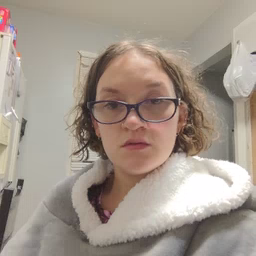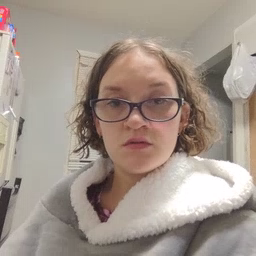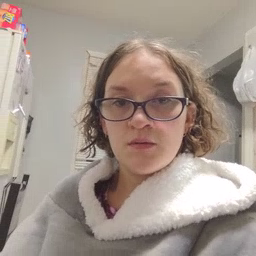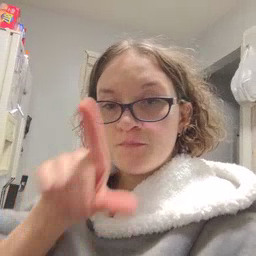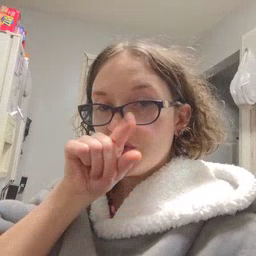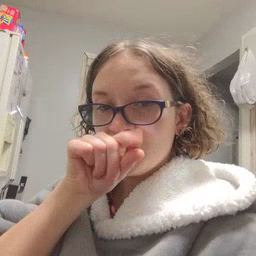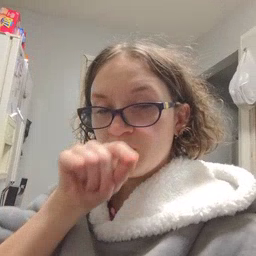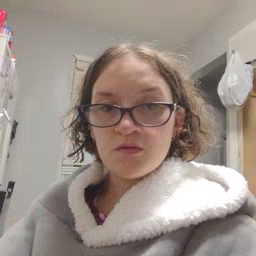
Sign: bird